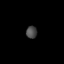
Tissue: lung
Cell type: Fibroblasts
Senescence score: 0.6539
Nuclear area (px): 130
Mean DAPI intensity: 73.869